Breast ultrasound image
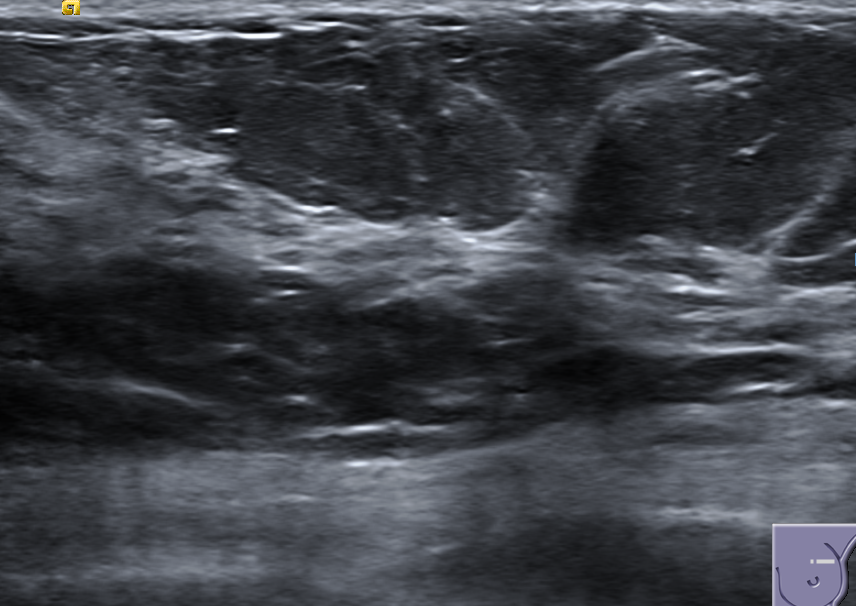
Diagnosis: normal